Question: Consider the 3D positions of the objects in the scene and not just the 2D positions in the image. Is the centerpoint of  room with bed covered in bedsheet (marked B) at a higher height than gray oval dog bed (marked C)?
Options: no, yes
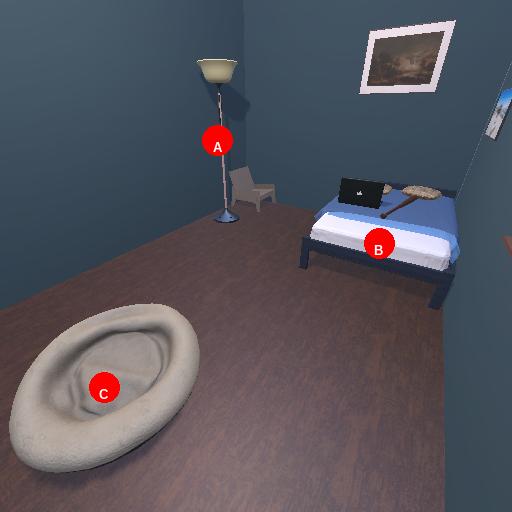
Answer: no